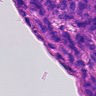
Metastatic tissue present: yes